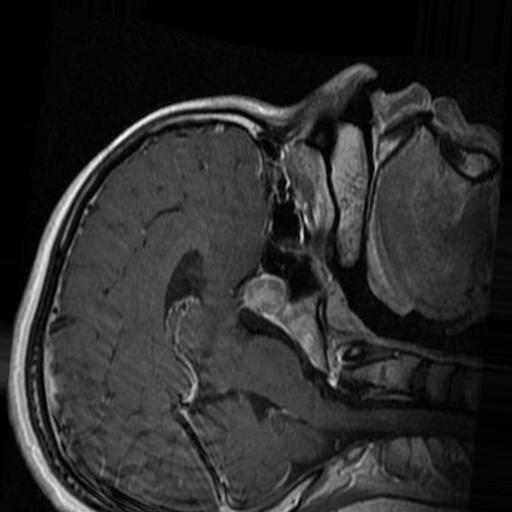
Label: brain_tumor